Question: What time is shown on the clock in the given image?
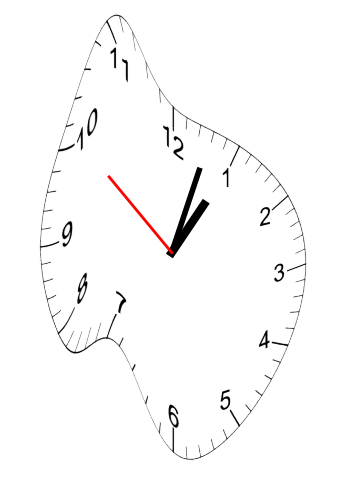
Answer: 01:02:51